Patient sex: F
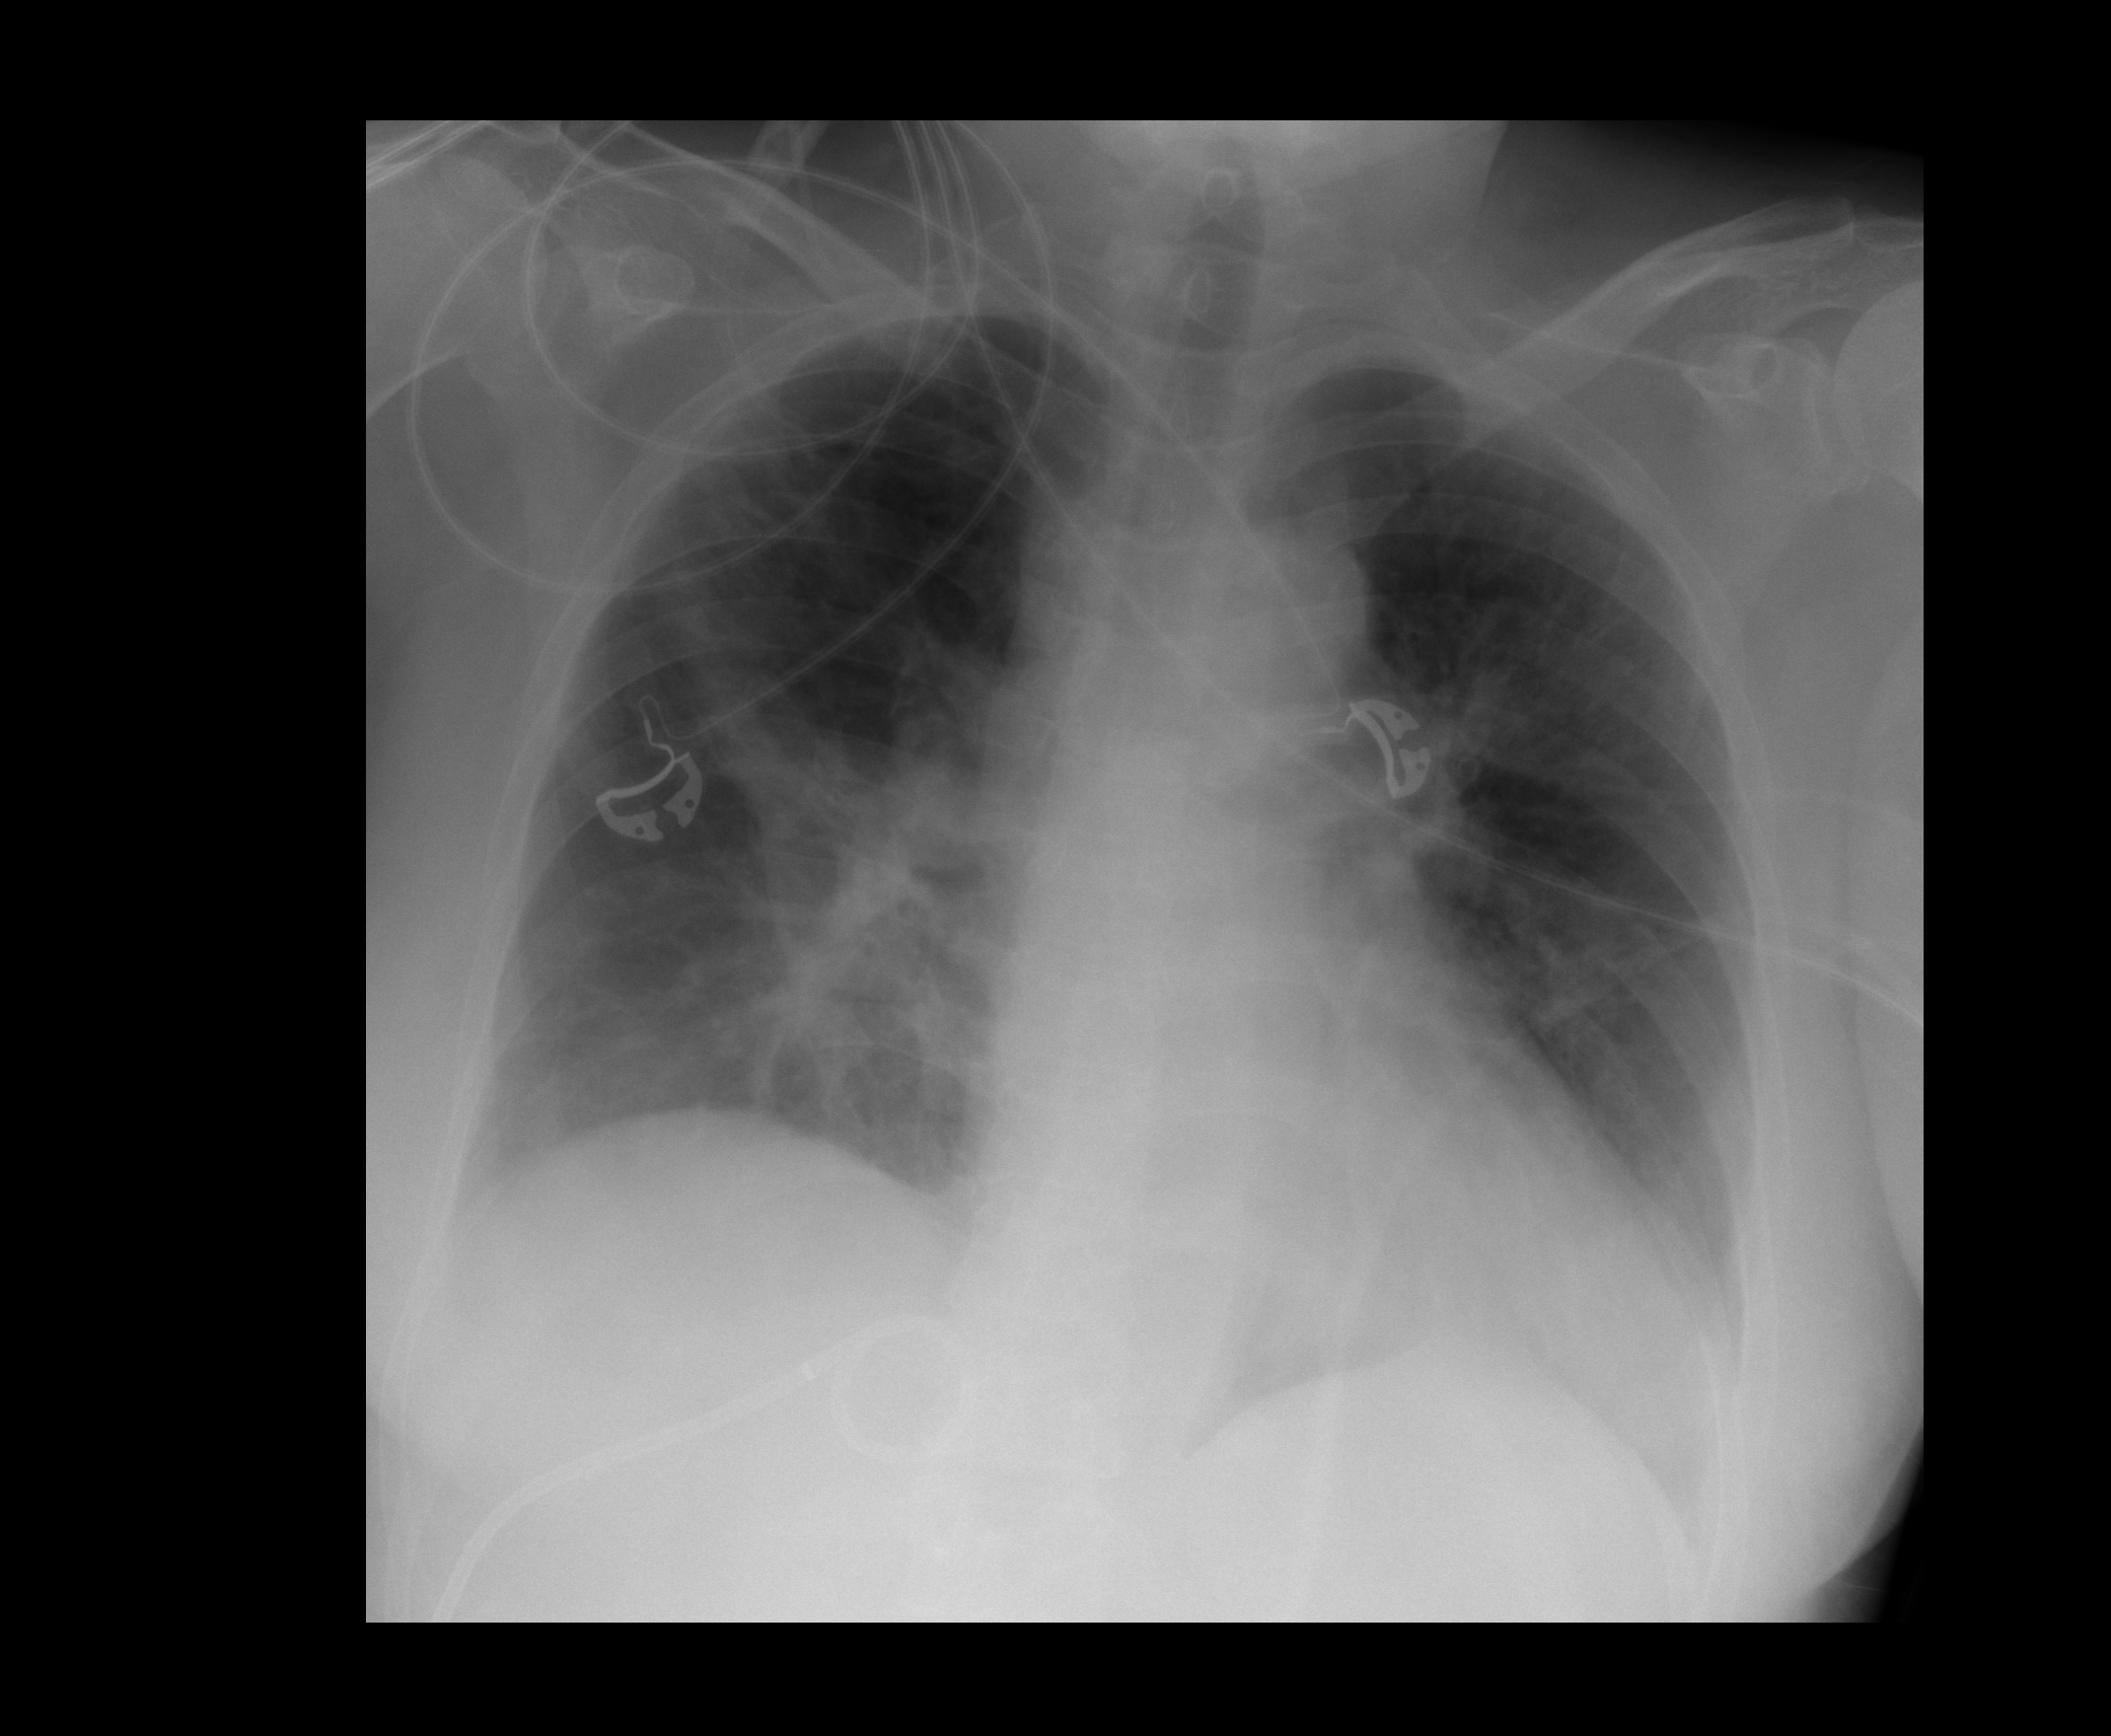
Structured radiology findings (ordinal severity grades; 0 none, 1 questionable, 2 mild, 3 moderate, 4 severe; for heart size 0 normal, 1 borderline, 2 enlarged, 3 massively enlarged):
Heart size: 0
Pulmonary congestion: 2
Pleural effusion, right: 0
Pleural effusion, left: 0
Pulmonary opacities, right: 2
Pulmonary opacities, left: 0
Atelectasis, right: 0
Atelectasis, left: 0